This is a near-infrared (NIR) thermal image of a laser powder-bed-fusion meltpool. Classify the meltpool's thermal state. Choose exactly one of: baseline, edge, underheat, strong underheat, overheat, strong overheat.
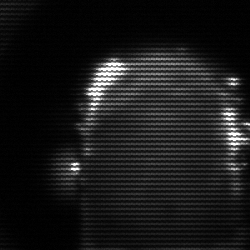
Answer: baseline